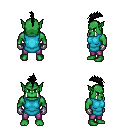
a pixel art fantasy rpg character, male body template, orc, green skin, teal tunic, magenta pants, black mohawk hairstyle, metal gloves, four views (front, back, left, right), 2x2 character sprite sheet, small pixel art, hard edges, no anti-aliasing